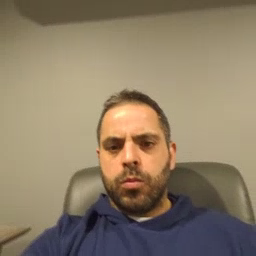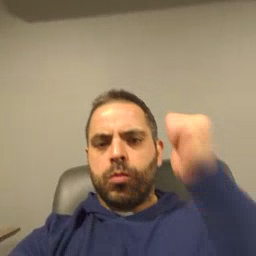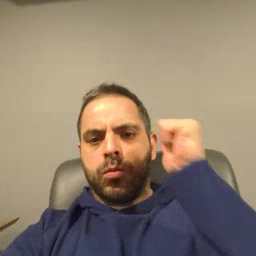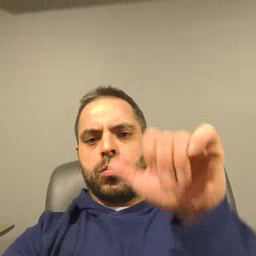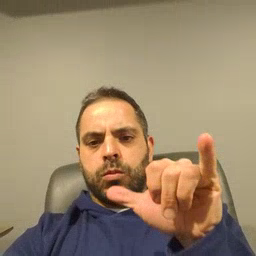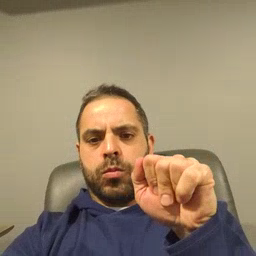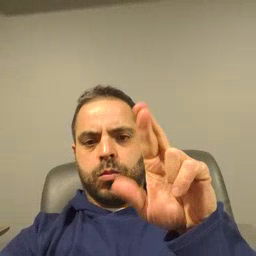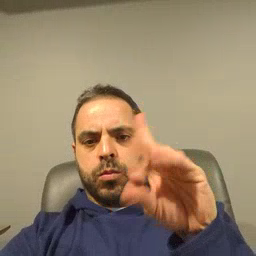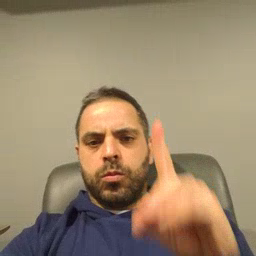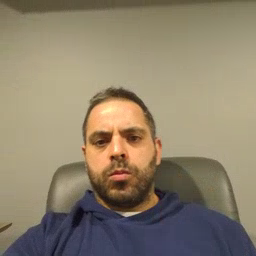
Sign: backyard